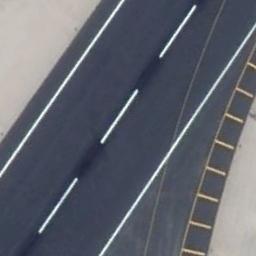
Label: runway